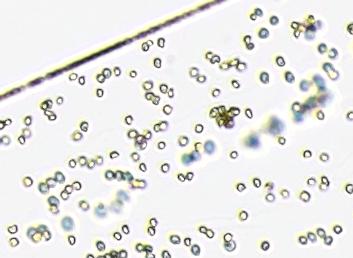
Label: Phaeocystis